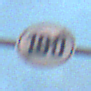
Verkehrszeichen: EndeGeschwindigkeit100
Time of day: SunriseSunset
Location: Outdoor (Beach)
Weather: PartlyCloudy
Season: NotSpecified
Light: Natural